Question: This is the sql fiddle :<URL>
And it shows the right result since I want the duplicate entries to be enumerated.
But when I run in on mysql/phpmyadmin, the result is this:
'''
1515 Abdominal
1100 Hep B Inj Fee
40 1-Ligation
40 1-Ligation
900 1-Suturing Fee
900 1-Suturing Fee
900 1-Suturing Fee
900 1-Suturing Fee
'''
It's all 1. I already restarted my pc. and its still the same. Why is that? I just retrieved the csv tables from my mysql to the fiddle.
edit:
Ok this is getting weirder. On my front-end, its working when I view other ID's:

But still, when I change the id on my query and enter in on phpmyadmin, it stil shows 1.
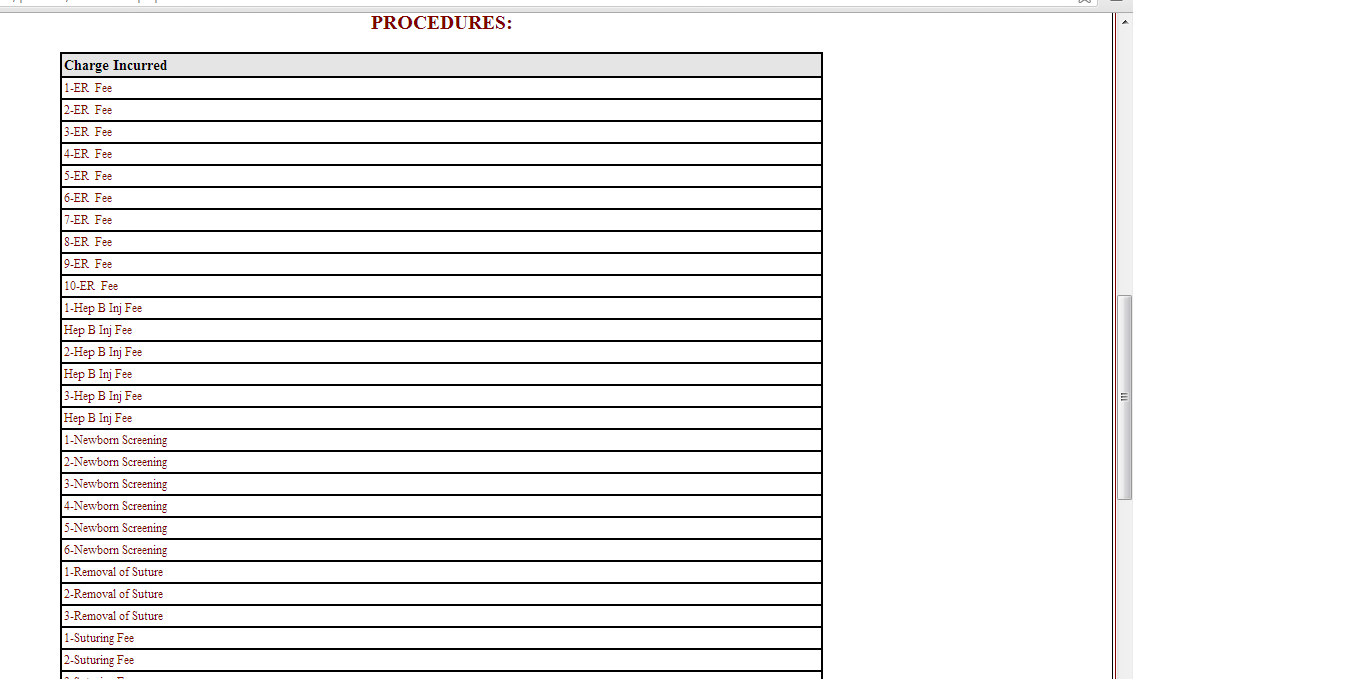
Answer: I don't have any idea why the SQL Fiddle is different than the actual result, but I managed to make it work for me in PHP. Use the following query:
'''
SELECT
c.procno,
CONCAT(CASE WHEN cnt > 1 THEN CONCAT(RN,'-') ELSE '' END, t.Proc) Proc
FROM
(
SELECT
@curRow:=CASE WHEN @prevRow = a.Proc THEN @curRow+1 ELSE 1 END AS rn,
a.Proc,
a.Procno,
@prevRow:=Proc grp
FROM (
SELECT
'incurredcharges'.'procedure_no' procno,
'c'.'procedure' proc
FROM
incurredcharges
INNER JOIN (
SELECT 'procedure', 'procedure_no' FROM 'charges'
UNION ALL
SELECT 'confinement', 'procedure_no' FROM 'confinement'
UNION ALL
SELECT 'service', 'procedure_no' FROM 'ultrasound'
) c ON 'incurredcharges'.'procedure_no' = c.'procedure_no'
WHERE 'incurredcharges'.'patient_no' = '34'
ORDER BY 'c'.'procedure'
) a
JOIN (SELECT @curRow:=0, @prevRow:= '') r
) t JOIN
(
SELECT
'incurredcharges'.'procedure_no' procno,
'c'.'procedure' proc, Count(*) cnt
FROM
incurredcharges
INNER JOIN (
SELECT 'procedure', 'procedure_no' FROM 'charges'
UNION ALL
SELECT 'confinement', 'procedure_no' FROM 'confinement'
UNION ALL
SELECT 'service', 'procedure_no' FROM 'ultrasound'
) c ON 'incurredcharges'.'procedure_no' = c.'procedure_no'
WHERE 'incurredcharges'.'patient_no' = '34'
GROUP BY 'incurredcharges'.'procedure_no',
'c'.'procedure'
) c ON t.proc = c.proc
'''
The only thing I changed was line 27 from 'JOIN (SELECT @curRow:=0) r' to 'JOIN (SELECT @curRow:=0, @prevRow:= '') r'